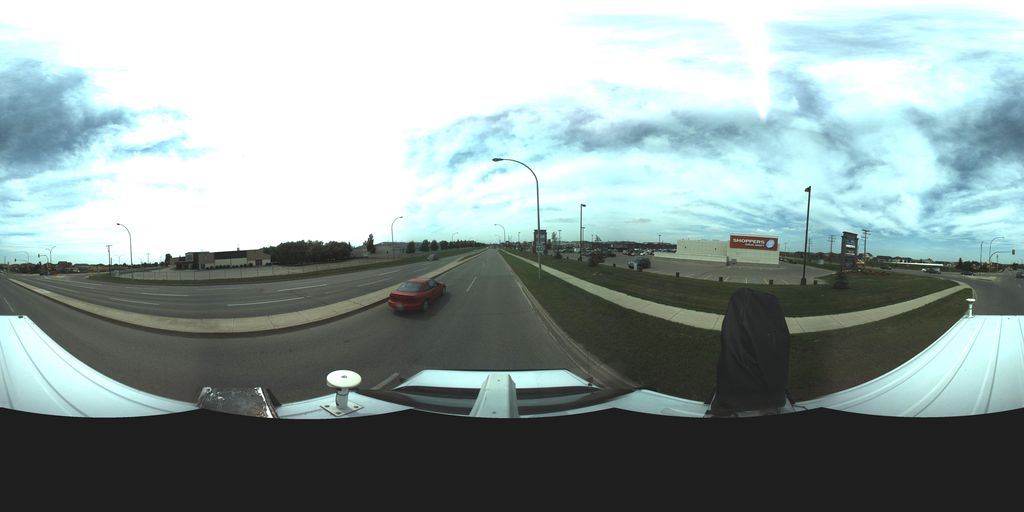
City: saskatoon